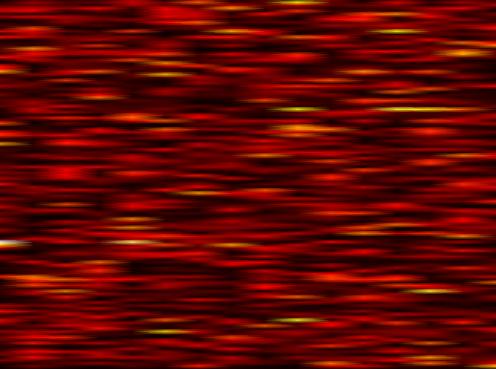
Label: UFMC